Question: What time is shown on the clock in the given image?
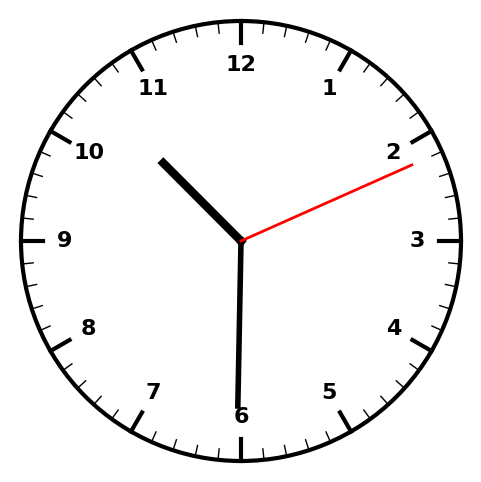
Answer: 10:30:11